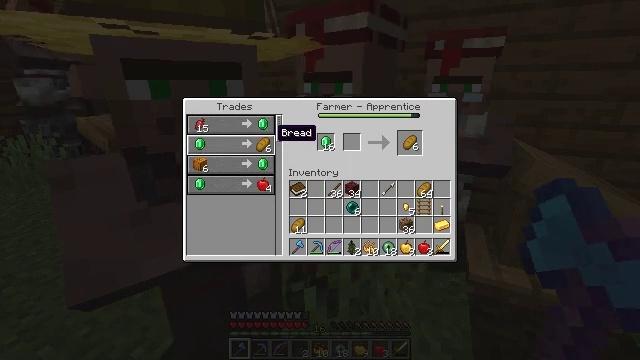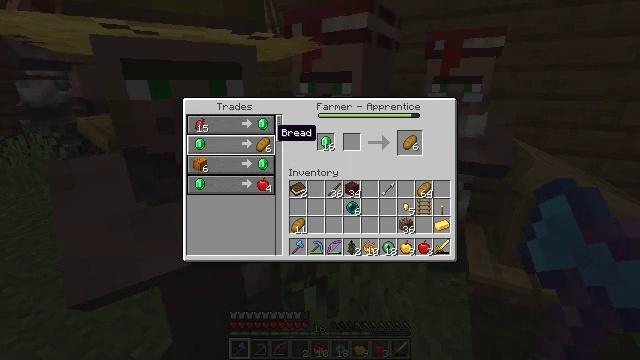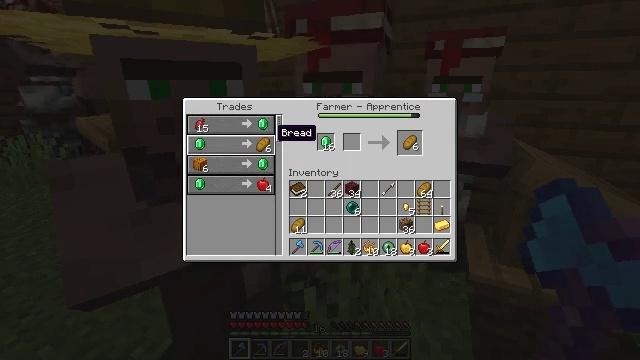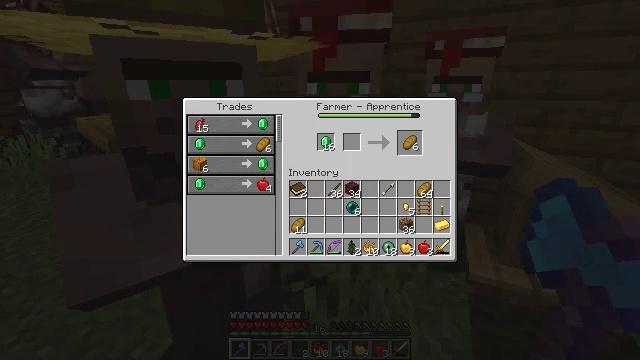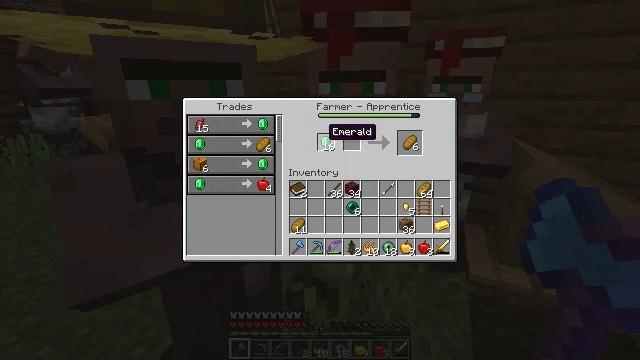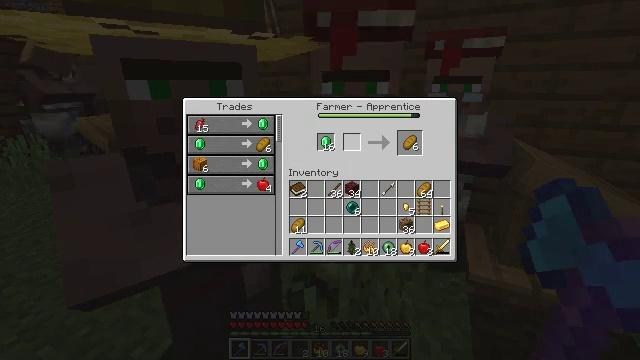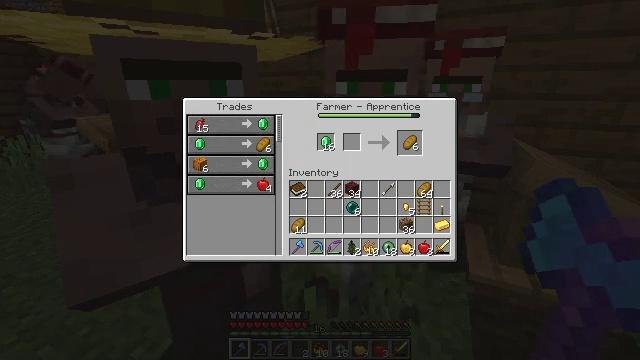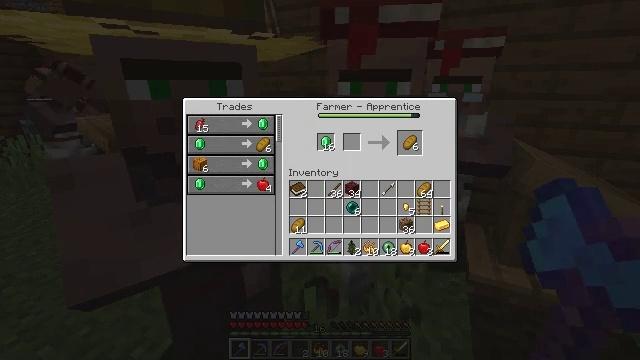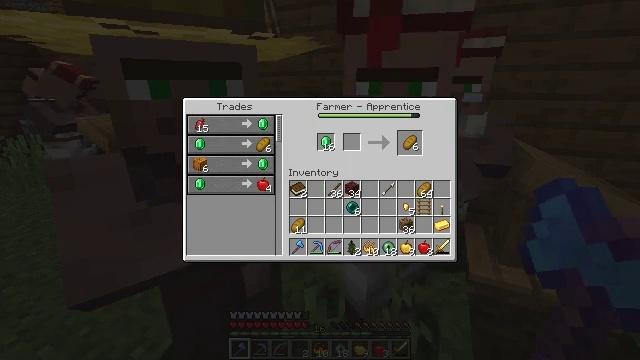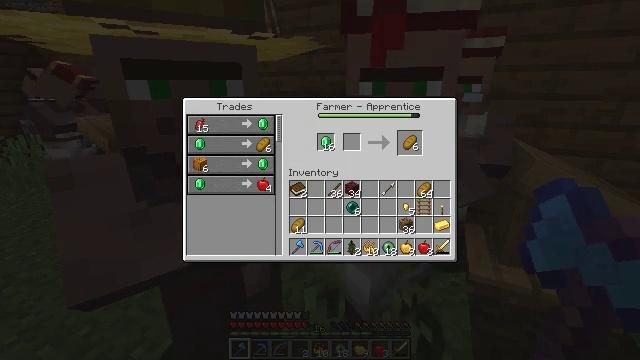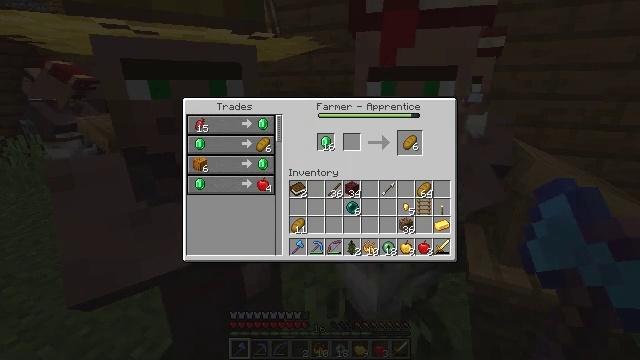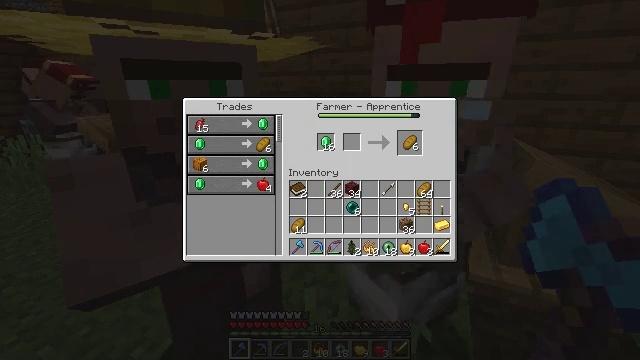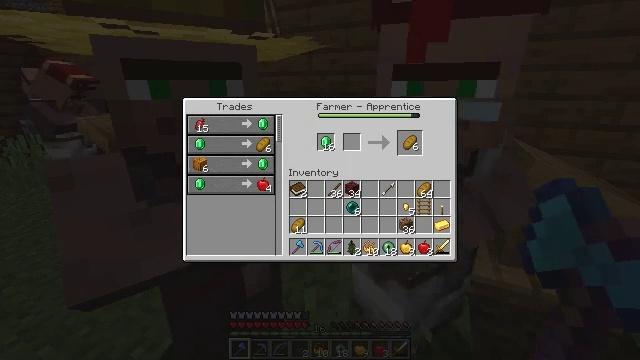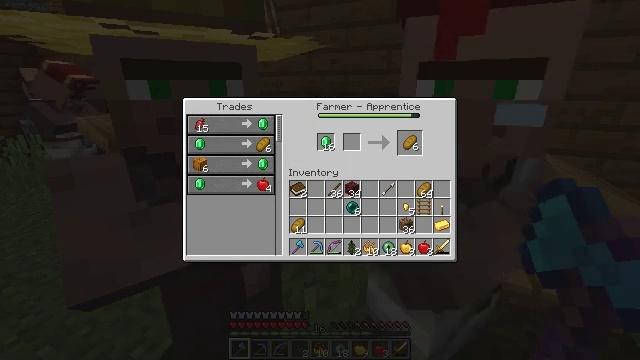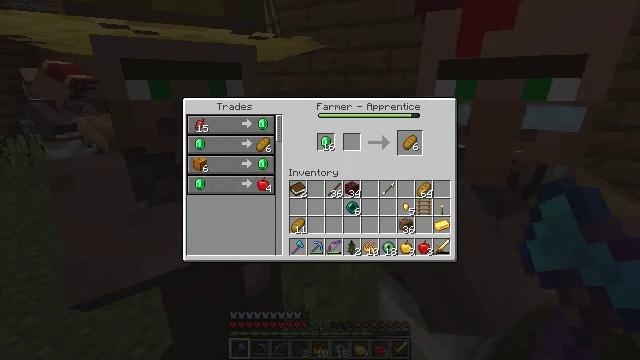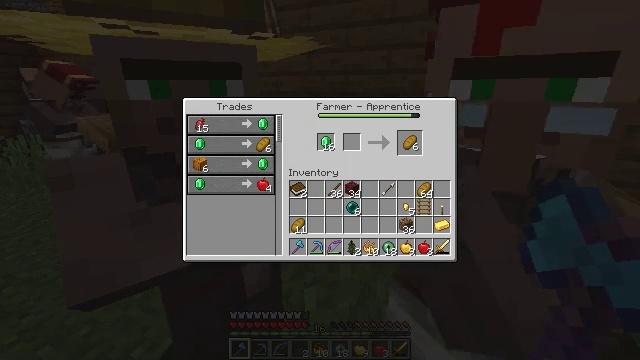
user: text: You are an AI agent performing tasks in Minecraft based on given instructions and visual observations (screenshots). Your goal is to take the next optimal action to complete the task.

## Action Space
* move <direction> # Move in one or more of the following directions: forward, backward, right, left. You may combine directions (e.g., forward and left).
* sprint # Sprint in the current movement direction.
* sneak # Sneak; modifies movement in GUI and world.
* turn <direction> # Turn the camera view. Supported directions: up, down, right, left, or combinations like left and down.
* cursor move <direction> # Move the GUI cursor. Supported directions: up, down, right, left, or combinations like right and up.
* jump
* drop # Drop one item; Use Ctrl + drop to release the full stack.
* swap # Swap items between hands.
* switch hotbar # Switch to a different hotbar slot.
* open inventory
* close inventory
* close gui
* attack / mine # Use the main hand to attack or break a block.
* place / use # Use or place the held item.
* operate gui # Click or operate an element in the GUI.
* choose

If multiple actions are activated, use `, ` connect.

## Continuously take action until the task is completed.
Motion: motion action
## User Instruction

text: Use the crafting table to make an apple.
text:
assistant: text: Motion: operate gui
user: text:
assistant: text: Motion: operate gui
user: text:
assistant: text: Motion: no_op
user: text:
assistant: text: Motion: cursor move right
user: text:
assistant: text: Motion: cursor move right
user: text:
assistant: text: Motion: cursor move right
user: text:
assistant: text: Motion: cursor move right
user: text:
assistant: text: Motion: no_op
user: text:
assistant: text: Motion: no_op
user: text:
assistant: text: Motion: no_op
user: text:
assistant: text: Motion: no_op
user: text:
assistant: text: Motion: no_op
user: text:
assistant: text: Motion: no_op
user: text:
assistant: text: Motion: no_op
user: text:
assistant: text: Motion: cursor move left
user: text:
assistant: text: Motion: cursor move left
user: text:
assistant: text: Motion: cursor move left
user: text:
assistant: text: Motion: cursor move left
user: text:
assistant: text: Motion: no_op
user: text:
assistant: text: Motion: cursor move left and down
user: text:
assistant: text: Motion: cursor move down
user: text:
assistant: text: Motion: no_op
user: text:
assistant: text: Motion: no_op
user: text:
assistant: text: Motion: no_op
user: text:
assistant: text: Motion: no_op
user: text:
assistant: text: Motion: no_op
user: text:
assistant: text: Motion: no_op
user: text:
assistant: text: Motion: no_op
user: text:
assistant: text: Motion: no_op
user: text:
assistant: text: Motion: no_op